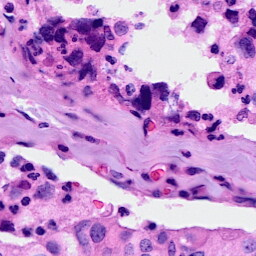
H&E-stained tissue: Breast